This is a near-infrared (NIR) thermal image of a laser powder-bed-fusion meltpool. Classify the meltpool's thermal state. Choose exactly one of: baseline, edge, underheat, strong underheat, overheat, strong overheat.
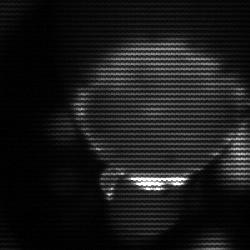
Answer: edge